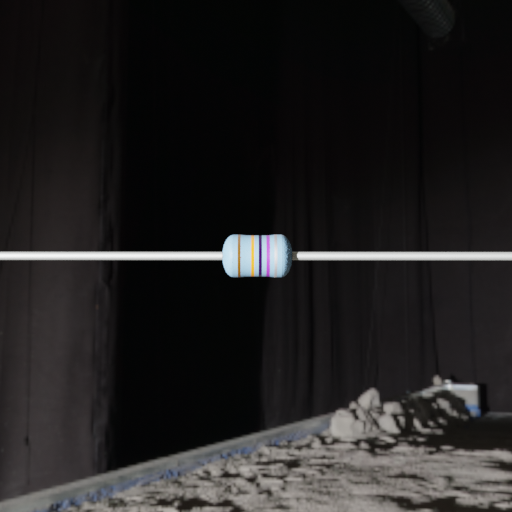
Resistor colour bands (in order): brown, orange, black, violet, silver